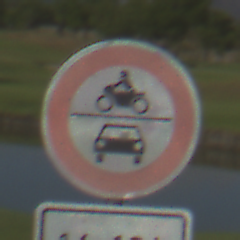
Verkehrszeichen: VerbotKraftfahrzeuge
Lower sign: ZeitangabenOhneBeschraenkungAufWochentage1
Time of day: MorningAfternoon
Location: Outdoor (Nature)
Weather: PartlyCloudy
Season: NotSpecified
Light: Natural